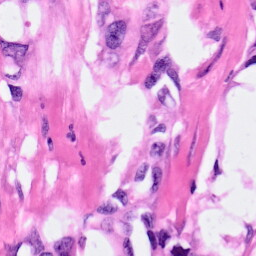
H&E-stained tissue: Pancreatic